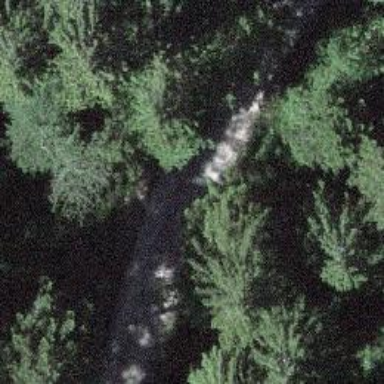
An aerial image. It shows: Gravel track with grade 2 tracktype.